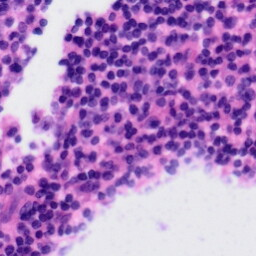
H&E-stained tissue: Tonsil